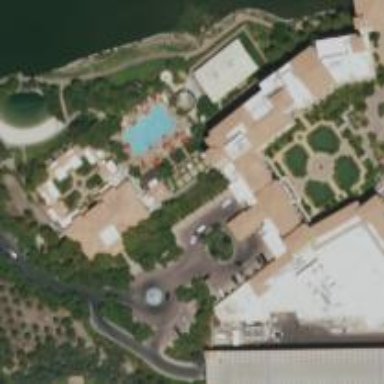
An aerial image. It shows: Resort for tourism.